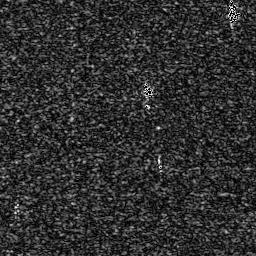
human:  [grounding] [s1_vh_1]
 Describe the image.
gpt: In the satellite image, there is  <ref>1 small ship </ref> <box>[[88, 0, 94, 11, 0]]</box> located at top right.